Question: I have a system of vertices with lines connecting them. I measure the angle at each vertex by comparing itself and it's "next" point (the vertices are a doubly linked list).
'''
var next = this.get("next"),
dX = next.get("x") - this.get("x"),
dY = next.get("y") - this.get("y"),
radians = Math.atan2(dY, dX);
'''
When this angle between them hits some threshold, like +/- 2 degrees from a 45 degree... so like 47 degrees and we want to call it 45... I need to move this point to the x,y that would be dictated should it have been 45 degrees. This same thing applies to 135, 90, 180, etc.
I can detect the angle and whether we're within the snap-to-45 zone easy enough, and I know which angle we ought to set it to. What I don't know how to find is the x,y given that new angle.
'''
if(CLOSE_ENOUGH_TO_SNAP) {
newAngle = Math.round(angle / 45) * 45;
this.set({
x: something,
y: something
});
}
'''
So in the below image, this angle ought to snap to 90 and so I ought to be able to calculate a new x,y given that it's 90, not 92.

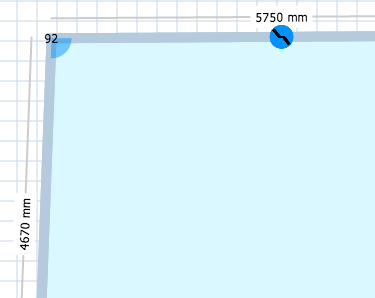
Answer: in psuedocode:
'''
point dif = currentPt - previousPt
float distance = sqrt(dif.x * dif.x + dif.y * dif.y)
float newCurrentX = previousPt.x + distance * cos(newAngle)
floar newCurrentY = previousPt.y + distance * sin(newAngle)
'''
However, if all the new angles are multiples of 45, you could avoid using sin and cos.
For a multiple of 90 degress (or zero degrees),
'''
if (newAngle is 90) newCurrentY = previousPt.y + distance
else if (newAngle is 0) newCurentX = previousPt.x + distance,
etc.
'''
for multiples of 45 degress:
'''
else if (newAngle is 135) {
shift = distance * CONST_SIN_OF_45;
newCurrentX = previousPt.x - shift;
newCurrentY = previousPt.y + shift;
}
'''